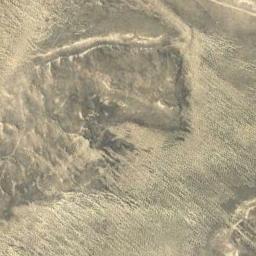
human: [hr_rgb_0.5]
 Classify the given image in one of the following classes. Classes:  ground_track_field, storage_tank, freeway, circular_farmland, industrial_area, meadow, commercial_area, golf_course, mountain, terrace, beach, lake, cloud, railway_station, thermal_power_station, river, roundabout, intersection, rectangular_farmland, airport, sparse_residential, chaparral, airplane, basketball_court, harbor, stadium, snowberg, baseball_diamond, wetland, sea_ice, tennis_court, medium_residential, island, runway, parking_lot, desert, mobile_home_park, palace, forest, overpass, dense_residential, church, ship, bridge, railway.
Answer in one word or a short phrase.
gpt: desert